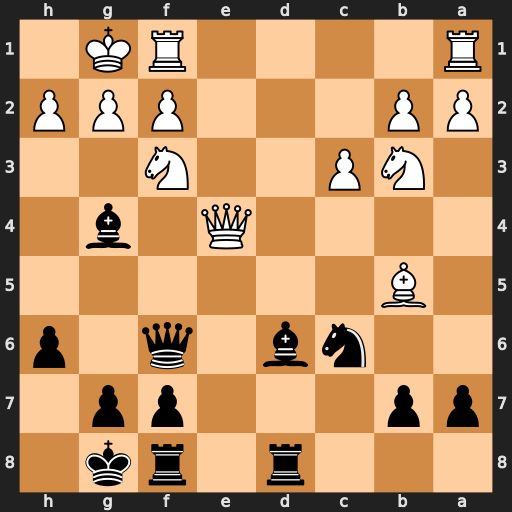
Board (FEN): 3r1rk1/pp3pp1/2nb1q1p/1B6/4Q1b1/1NP2N2/PP3PPP/R4RK1
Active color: b
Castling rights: -
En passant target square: -
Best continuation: Bxf3 Qxf3 Qe5 g3 Qxb5